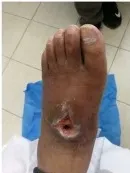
14th.
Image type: medical_photograph (skin_photograph)